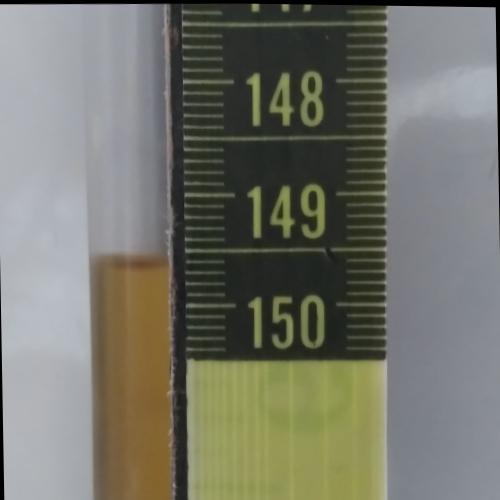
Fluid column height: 149.6 cm